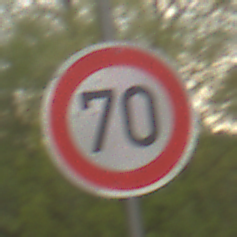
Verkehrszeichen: Geschwindigkeit70
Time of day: MorningAfternoon
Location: Outdoor (Nature)
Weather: Overcast
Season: NotSpecified
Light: Natural